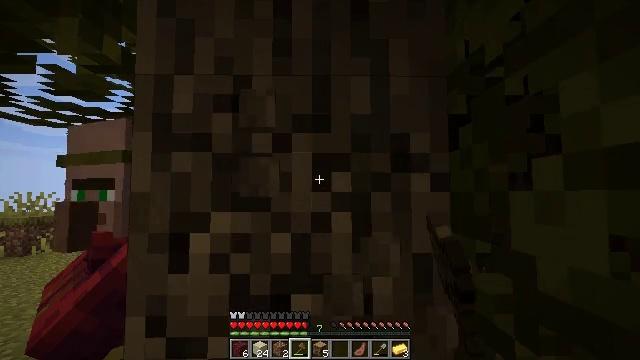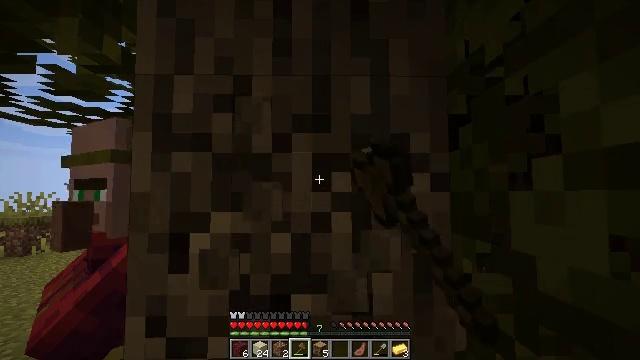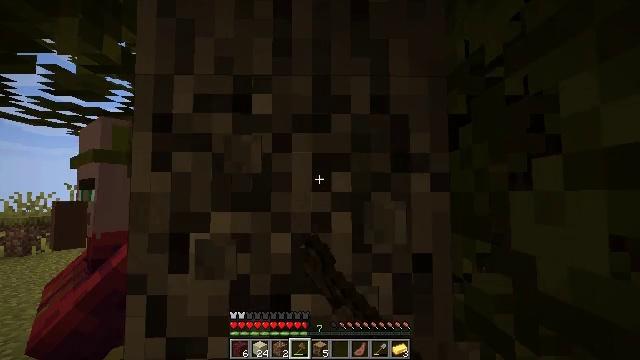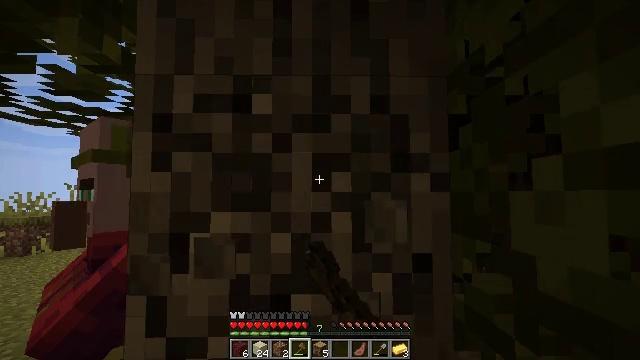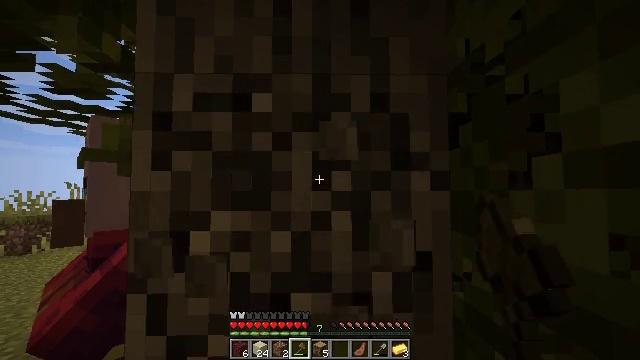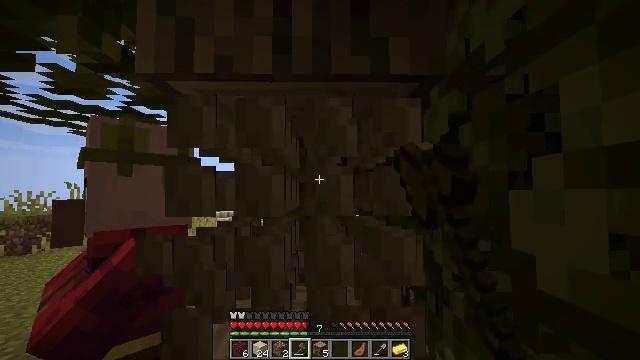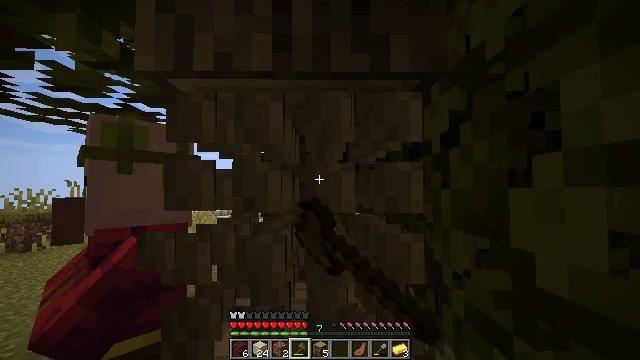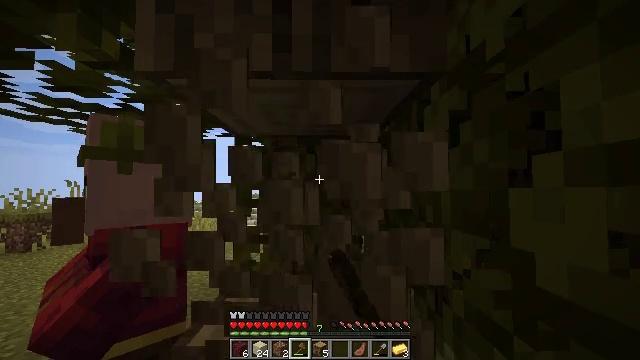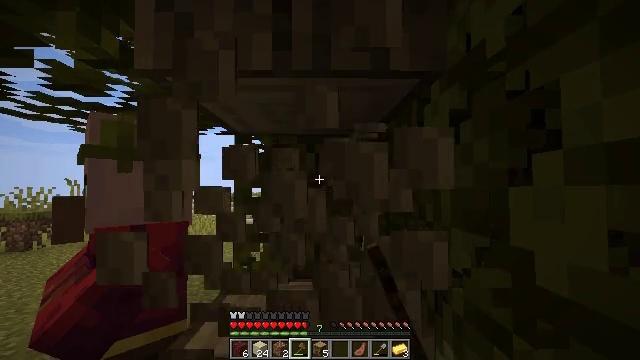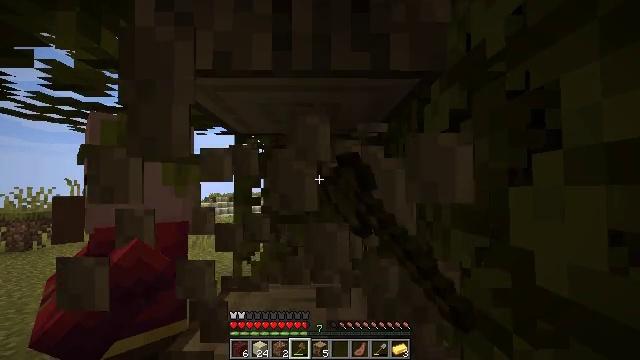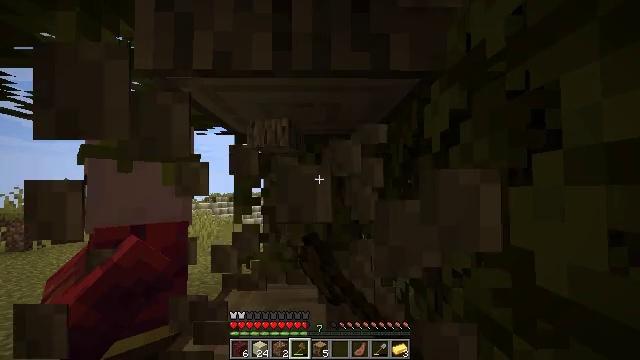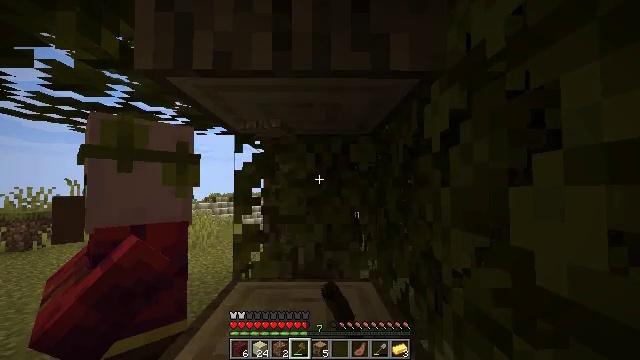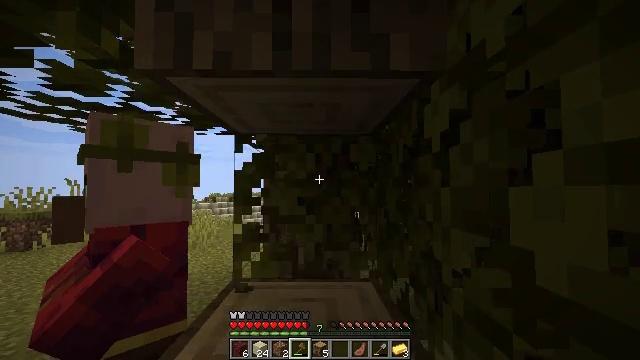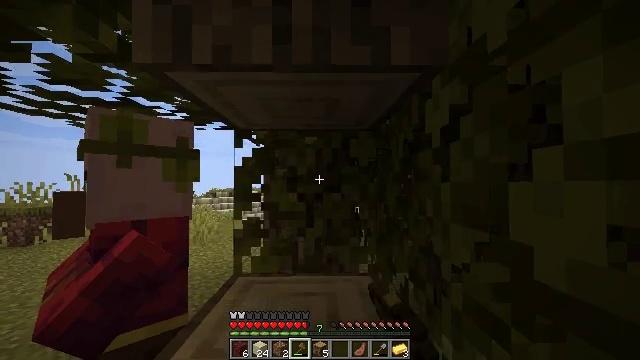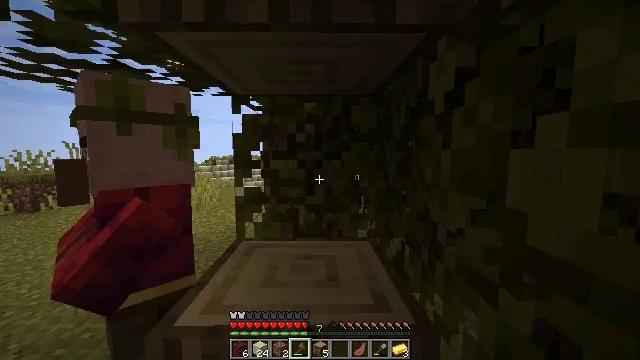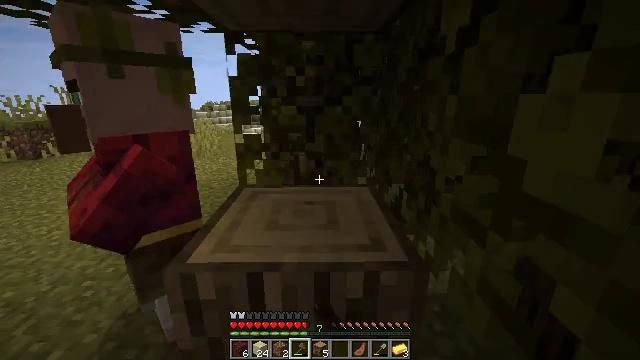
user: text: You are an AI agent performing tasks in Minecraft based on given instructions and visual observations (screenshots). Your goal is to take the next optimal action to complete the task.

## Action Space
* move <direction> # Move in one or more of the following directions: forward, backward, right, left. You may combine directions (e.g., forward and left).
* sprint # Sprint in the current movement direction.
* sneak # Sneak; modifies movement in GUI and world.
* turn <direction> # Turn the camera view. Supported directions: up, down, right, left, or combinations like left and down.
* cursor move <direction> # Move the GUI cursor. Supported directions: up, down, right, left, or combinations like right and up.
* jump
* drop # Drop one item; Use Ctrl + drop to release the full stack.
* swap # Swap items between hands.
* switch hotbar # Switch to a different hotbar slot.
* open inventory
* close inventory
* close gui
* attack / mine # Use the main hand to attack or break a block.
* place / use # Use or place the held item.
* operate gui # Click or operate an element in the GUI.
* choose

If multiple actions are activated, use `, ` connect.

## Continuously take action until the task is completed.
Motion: motion action
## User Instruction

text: Mine the oak log.
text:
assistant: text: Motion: attack / mine
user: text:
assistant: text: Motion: attack / mine
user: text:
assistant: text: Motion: attack / mine
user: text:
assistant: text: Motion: attack / mine
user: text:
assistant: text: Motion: attack / mine
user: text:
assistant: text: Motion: attack / mine
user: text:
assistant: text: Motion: attack / mine
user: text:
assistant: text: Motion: attack / mine
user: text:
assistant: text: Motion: attack / mine
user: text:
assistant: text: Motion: attack / mine
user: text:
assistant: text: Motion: attack / mine
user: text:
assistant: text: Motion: attack / mine
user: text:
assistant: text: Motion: turn down, attack / mine
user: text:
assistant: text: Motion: turn down, attack / mine
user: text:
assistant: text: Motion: turn down, attack / mine
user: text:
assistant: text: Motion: turn left and down, attack / mine
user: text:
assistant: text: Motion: turn down, attack / mine
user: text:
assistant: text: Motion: turn down, attack / mine
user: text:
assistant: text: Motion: attack / mine
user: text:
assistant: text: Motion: attack / mine
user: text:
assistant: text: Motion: attack / mine
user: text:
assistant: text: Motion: attack / mine
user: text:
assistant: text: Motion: attack / mine
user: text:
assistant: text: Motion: attack / mine
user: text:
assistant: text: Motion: attack / mine
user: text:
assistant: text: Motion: attack / mine
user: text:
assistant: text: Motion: attack / mine
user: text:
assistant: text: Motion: attack / mine
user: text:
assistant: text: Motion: attack / mine
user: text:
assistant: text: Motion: attack / mine